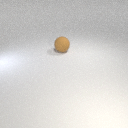
large brown rubber sphere